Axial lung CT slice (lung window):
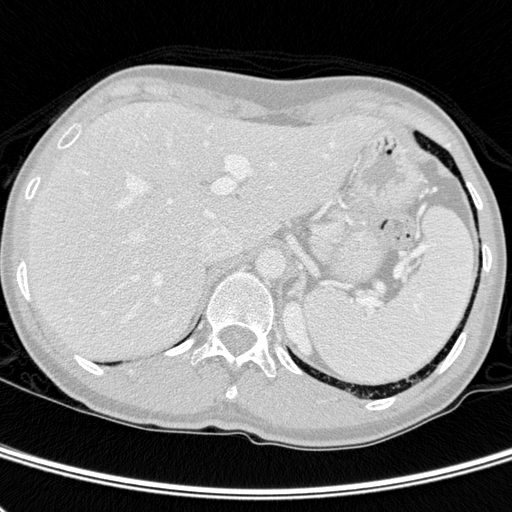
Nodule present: no